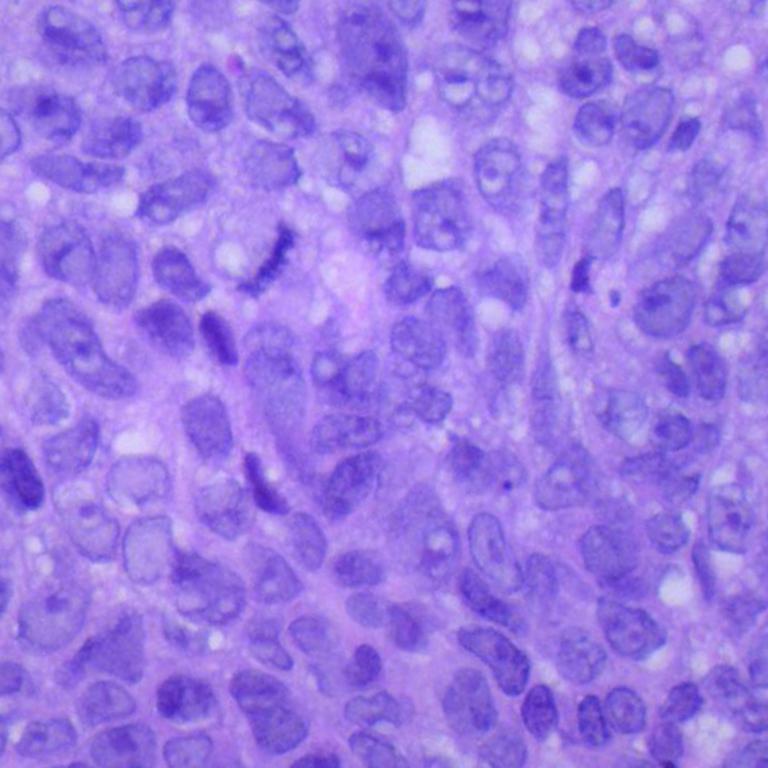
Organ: lung
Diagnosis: squamous carcinomas